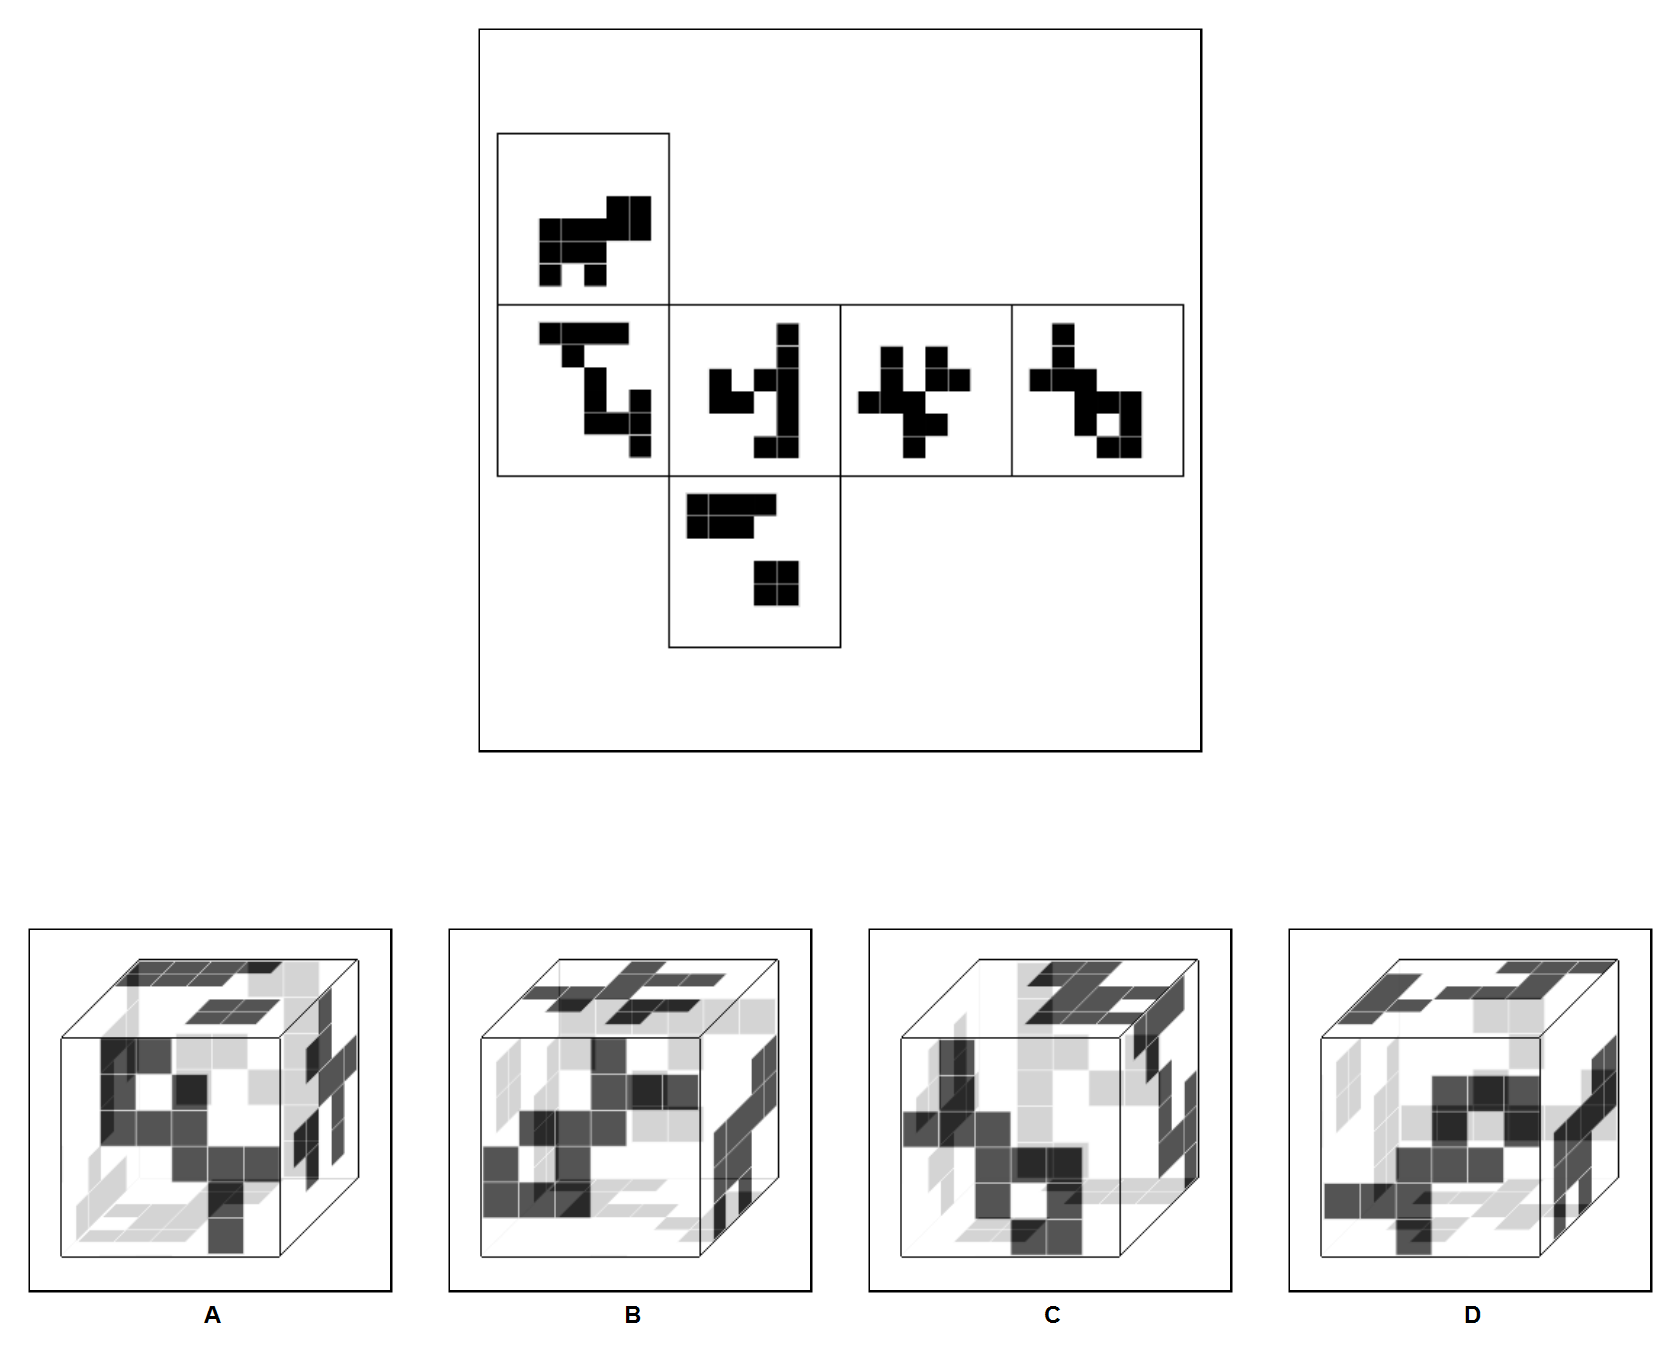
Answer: D